Question: Can you please explain to me how to return the image to its original position after a drop? My image is inside a PopOver and I use library React-Draggable to move the image (<URL>, and I use it for an insert. So this is what happens to me after the insert, like it is shown in the picture:

Can anybody has any solution for this? This is my code
'''
import React, {PropTypes} from 'react';
import ReactDOM from 'react-dom';
import Draggable from 'react-draggable';
const PopOverForInsertingPL = ({portlet, onInsert}) =>{
return (
<Draggable onStop={() => onInsert(portlet)} grid={[25, 25]}>
<div>
<img src={require("./images/CustomizablePortletImage.png")}/>
<h3> {portlet.name} </h3>
</div>
</Draggable>
);
};
'''
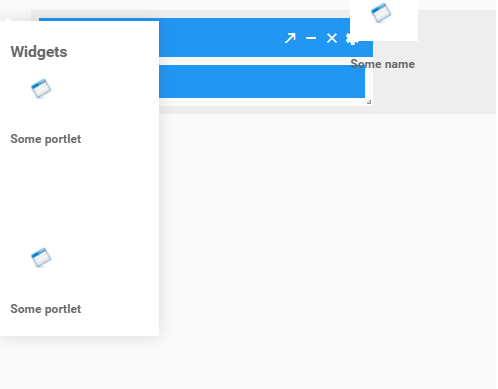
Answer: So the solution was to setState({open: false}) to a PopOver menu, so once the PopOver menu is closed, the image is returned to it's original position.